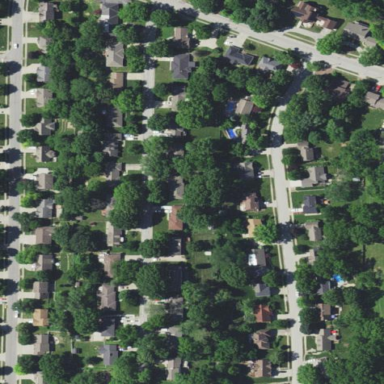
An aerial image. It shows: Residential area composed of single-family homes.